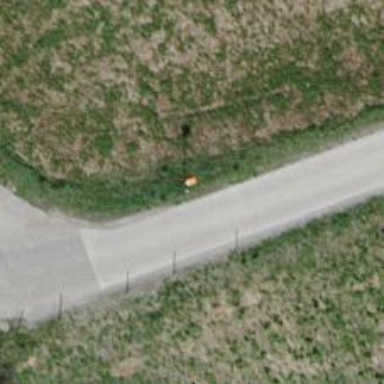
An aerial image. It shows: View of pole with roofed pipeline marker.